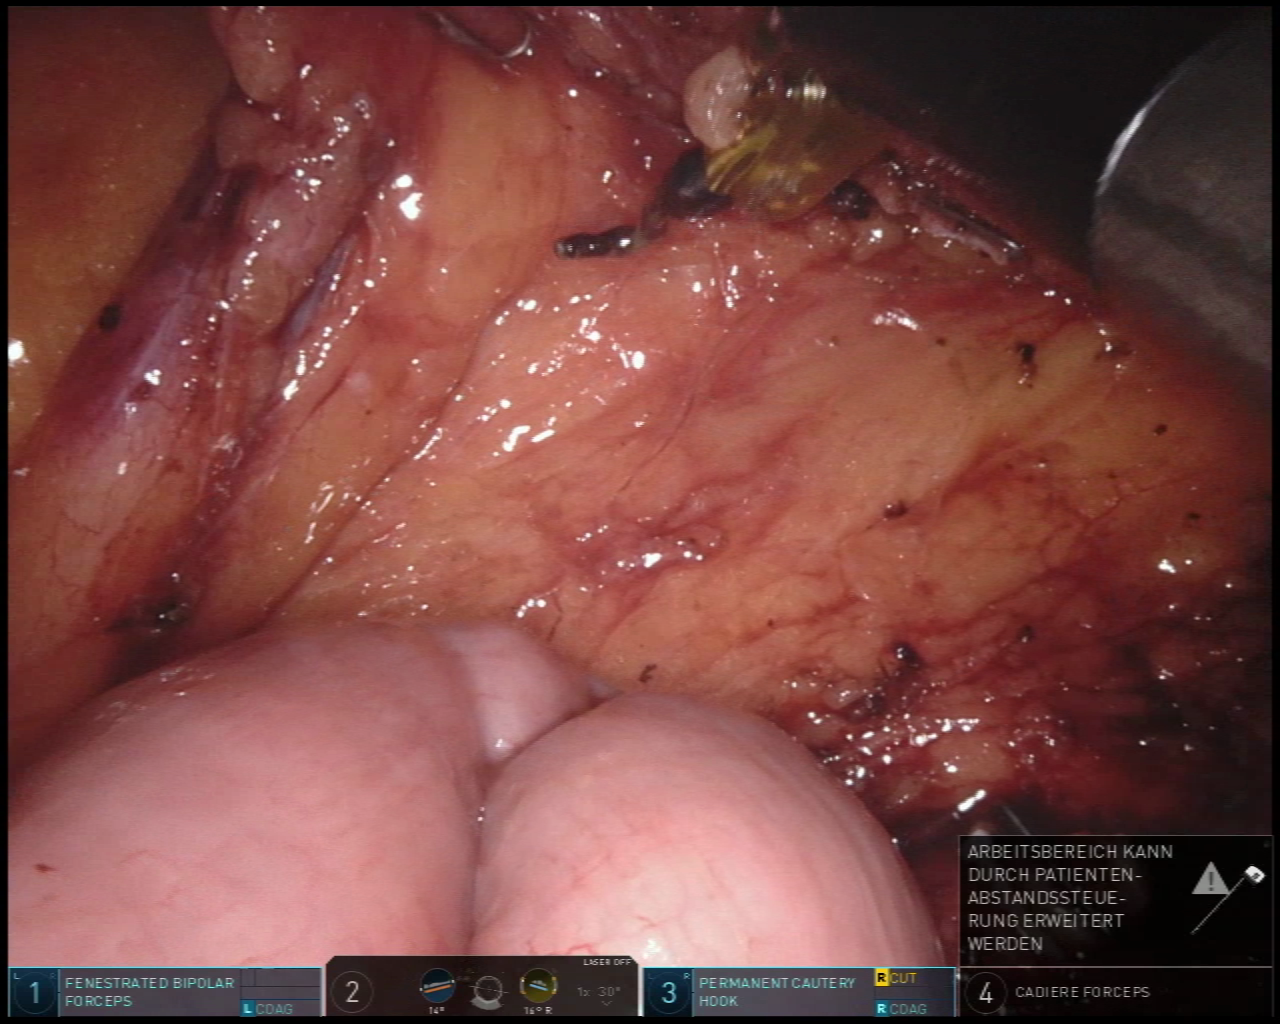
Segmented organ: intestinal_veins
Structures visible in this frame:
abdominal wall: no
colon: no
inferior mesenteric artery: no
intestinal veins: yes
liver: no
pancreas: no
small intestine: yes
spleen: no
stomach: no
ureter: no
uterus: no
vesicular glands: no